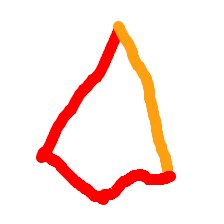
Shape: kite